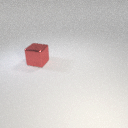
large red metal cube